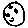
Label: moon